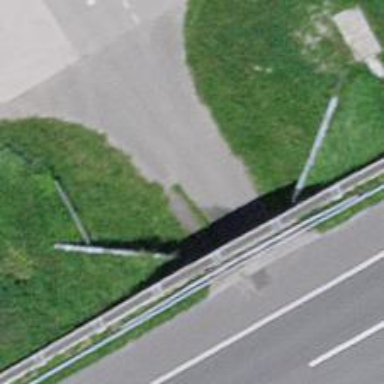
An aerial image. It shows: Unclassified road passing through tunnel.